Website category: book
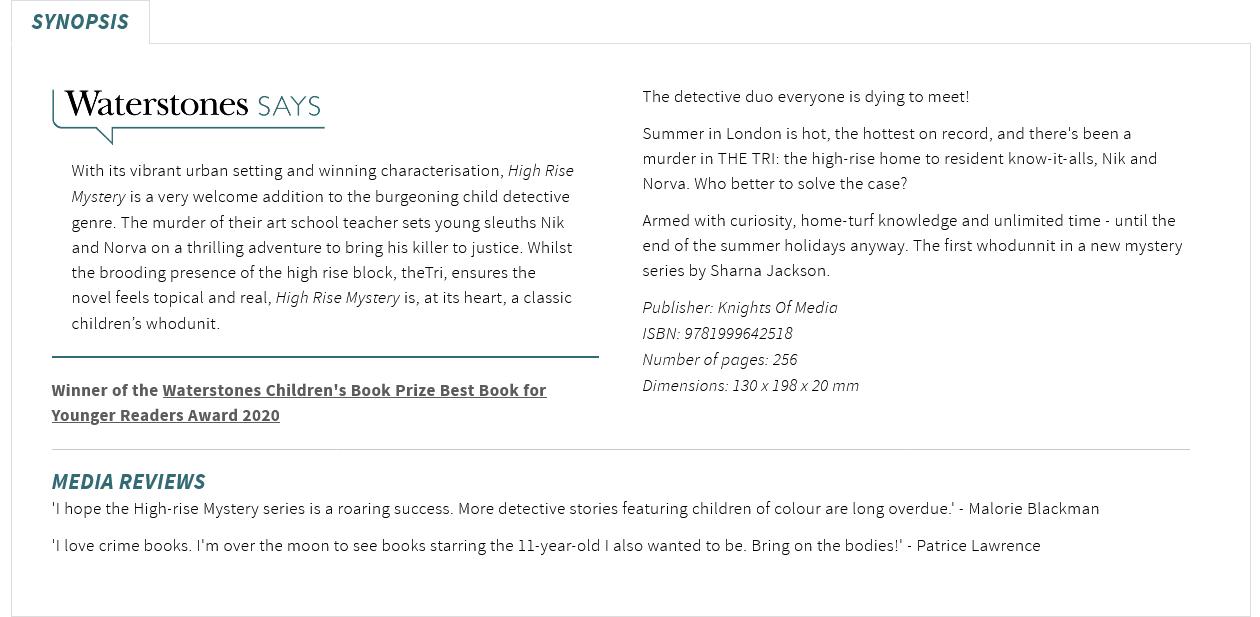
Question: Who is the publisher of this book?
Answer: Knights Of Media

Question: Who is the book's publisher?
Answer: Knights Of Media

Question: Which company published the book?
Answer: Knights Of Media

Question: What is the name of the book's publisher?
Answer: Knights Of Media

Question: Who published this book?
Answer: Knights Of Media

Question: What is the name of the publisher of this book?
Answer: Knights Of Media

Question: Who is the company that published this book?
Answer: Knights Of Media

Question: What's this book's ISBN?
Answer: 9781999642518

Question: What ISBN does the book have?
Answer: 9781999642518

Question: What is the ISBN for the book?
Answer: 9781999642518

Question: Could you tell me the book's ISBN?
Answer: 9781999642518

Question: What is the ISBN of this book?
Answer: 9781999642518

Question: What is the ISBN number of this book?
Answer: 9781999642518

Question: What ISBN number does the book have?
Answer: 9781999642518

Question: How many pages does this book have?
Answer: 256

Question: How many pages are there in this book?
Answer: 256

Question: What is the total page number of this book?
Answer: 256

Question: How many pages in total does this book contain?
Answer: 256

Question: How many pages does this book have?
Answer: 256

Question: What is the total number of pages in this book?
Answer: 256

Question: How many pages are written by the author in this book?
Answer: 256

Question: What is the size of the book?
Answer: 130 x 198 x 20 mm

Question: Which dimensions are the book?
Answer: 130 x 198 x 20 mm

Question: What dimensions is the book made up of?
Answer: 130 x 198 x 20 mm

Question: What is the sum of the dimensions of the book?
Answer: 130 x 198 x 20 mm

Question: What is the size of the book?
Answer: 130 x 198 x 20 mm

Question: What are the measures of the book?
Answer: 130 x 198 x 20 mm

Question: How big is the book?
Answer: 130 x 198 x 20 mm